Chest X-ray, PA view. Patient: 57 years old, sex M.
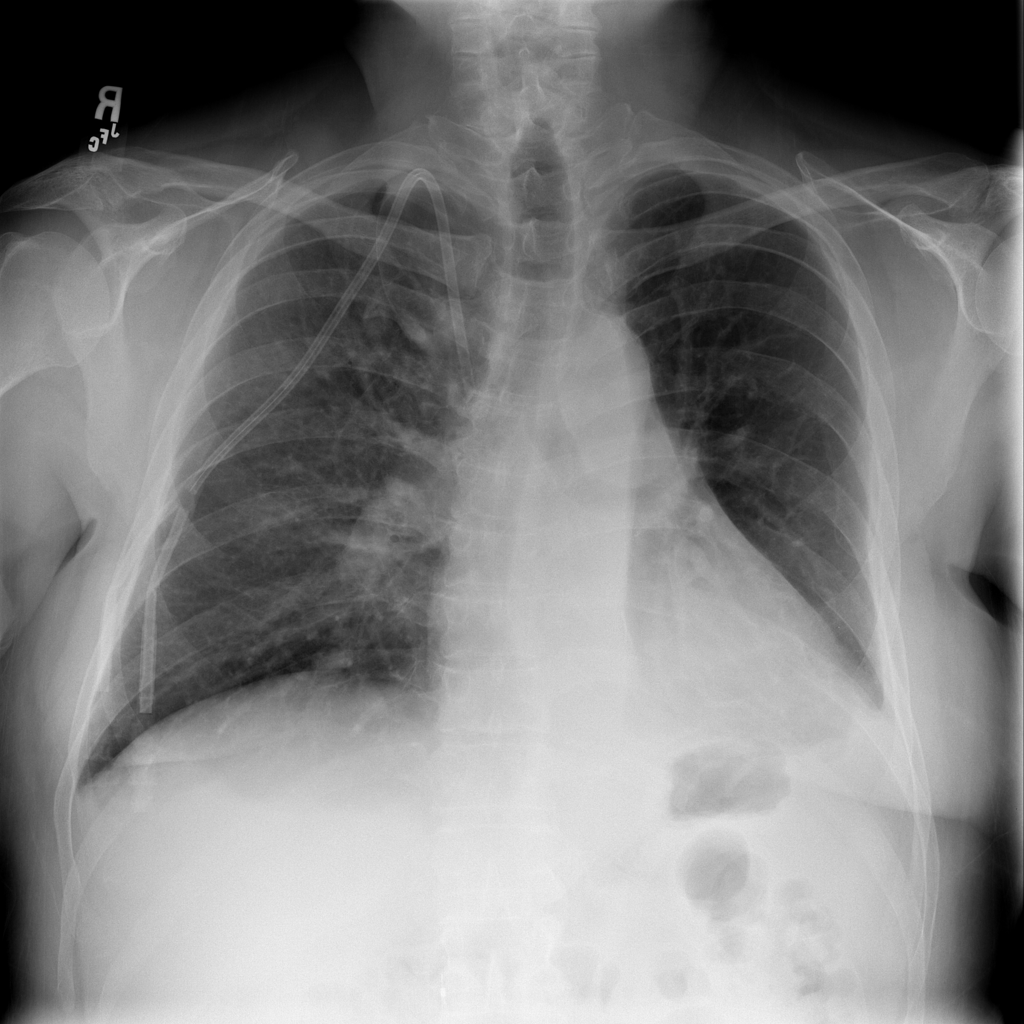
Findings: Infiltration